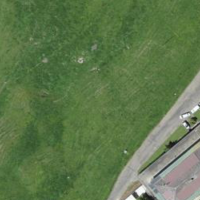
EUNIS habitat code: 25
Species observed at this site:
Fagus sylvatica